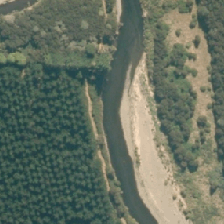
Land cover: manuka_kanuka